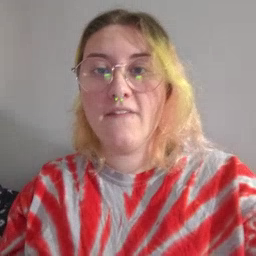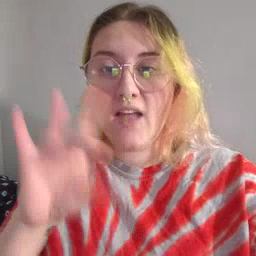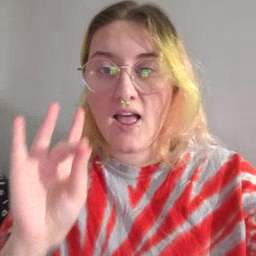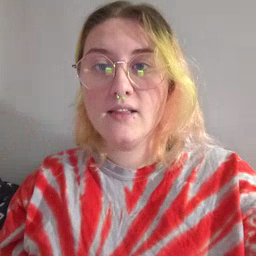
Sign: find